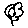
Label: flower